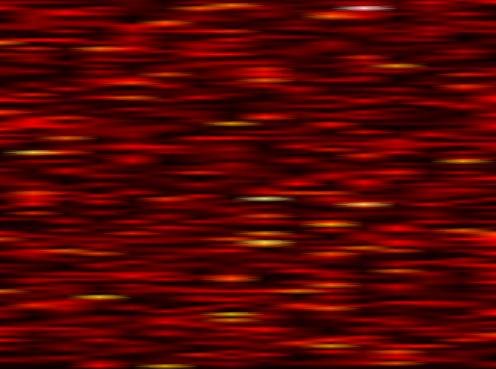
Label: FBMC